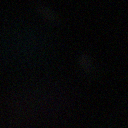
Screen state: off